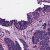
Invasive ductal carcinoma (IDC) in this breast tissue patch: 0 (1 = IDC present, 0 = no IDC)